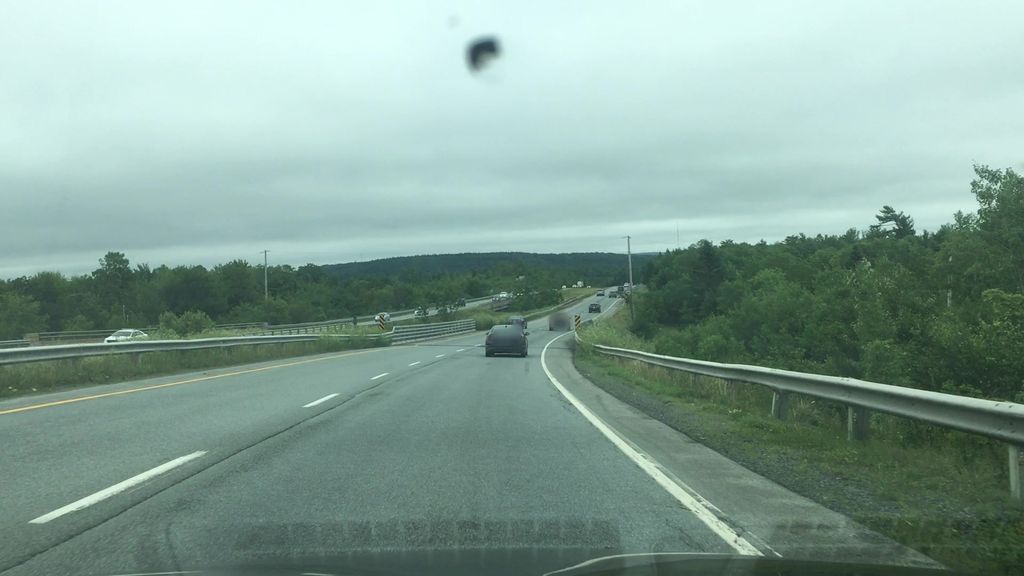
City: halifax